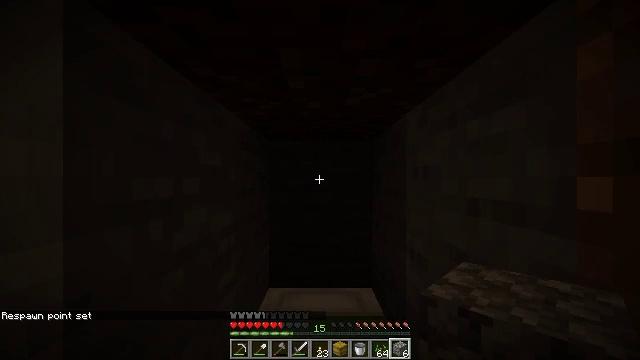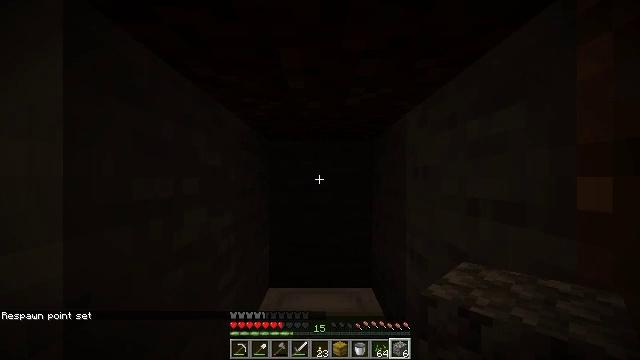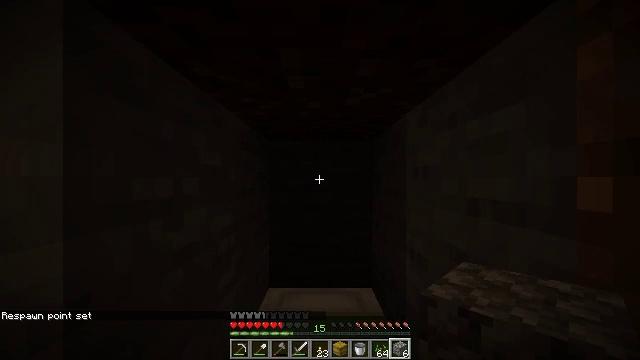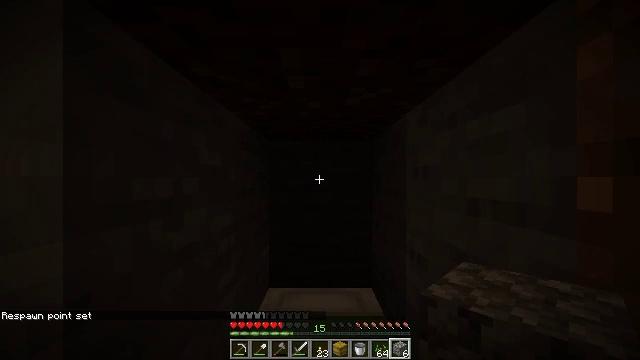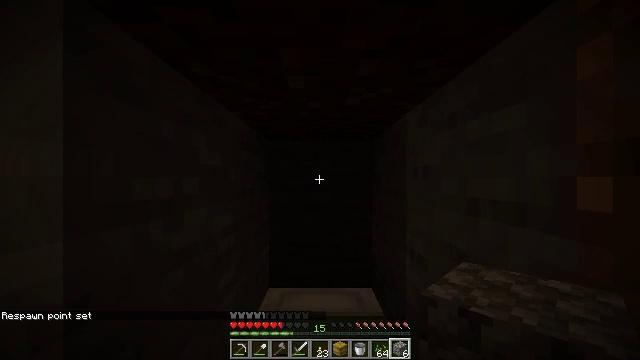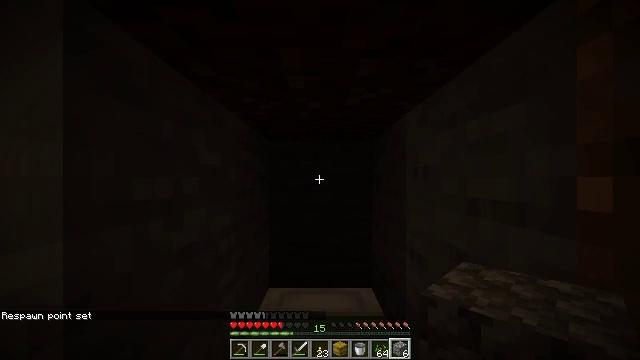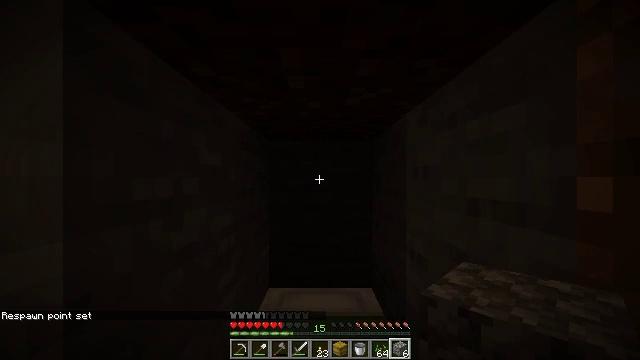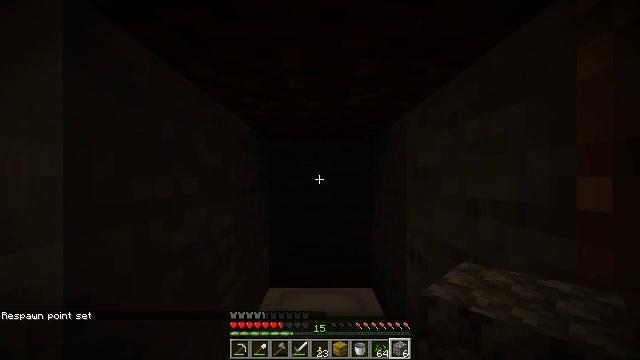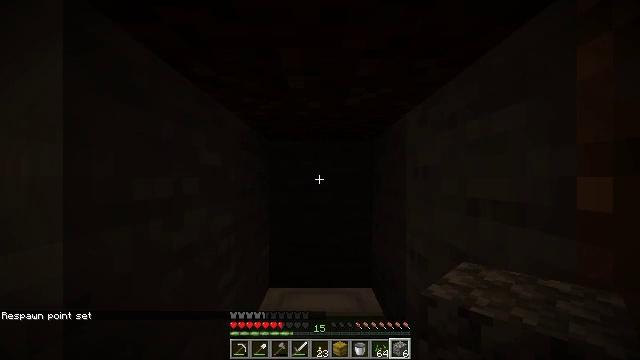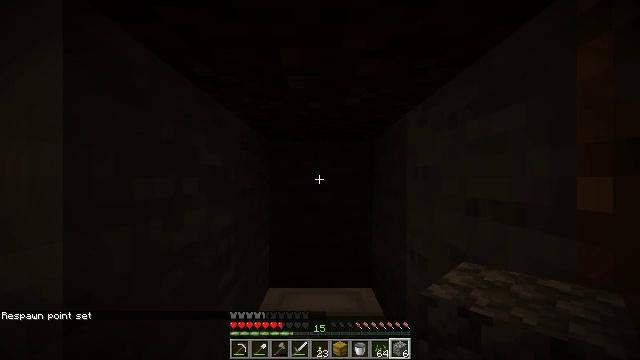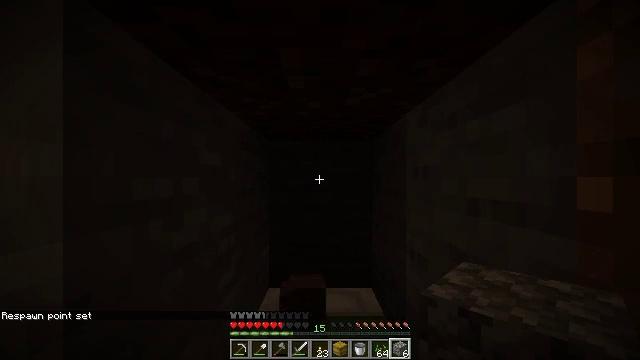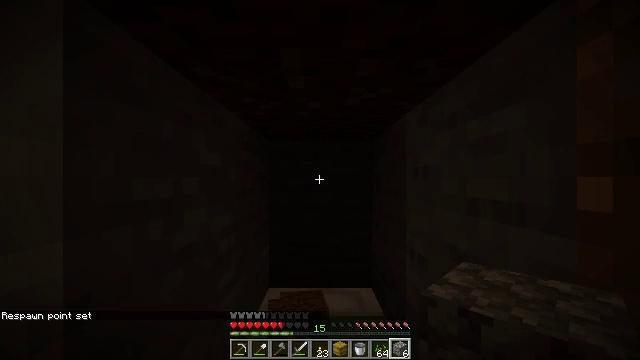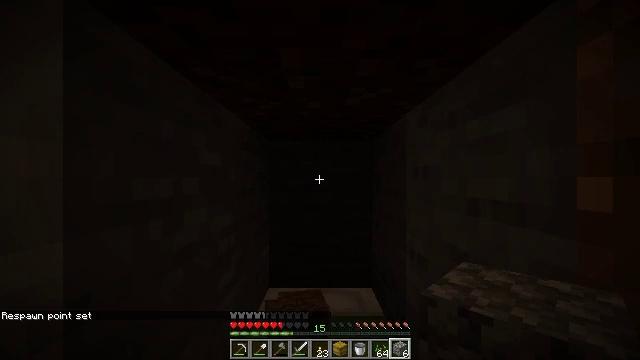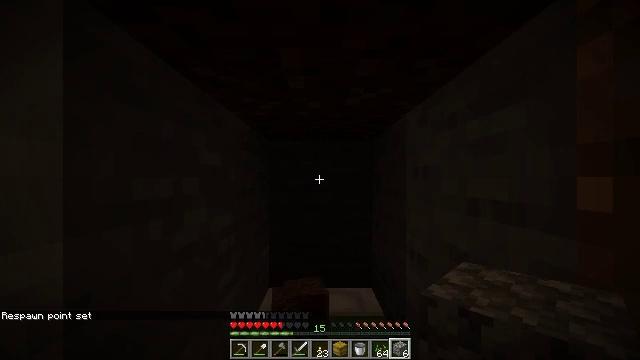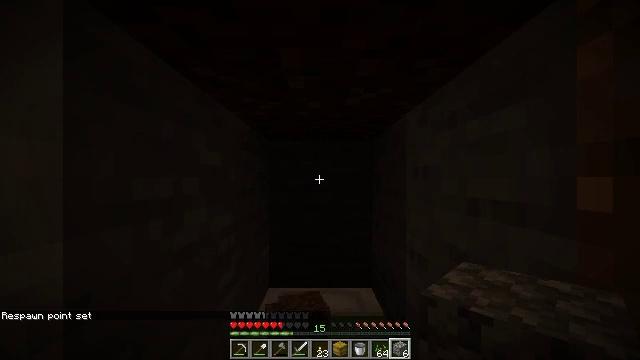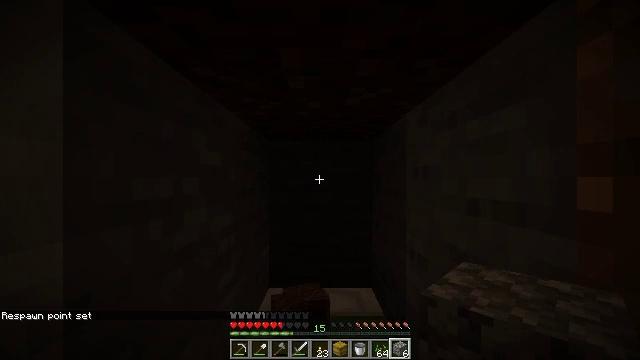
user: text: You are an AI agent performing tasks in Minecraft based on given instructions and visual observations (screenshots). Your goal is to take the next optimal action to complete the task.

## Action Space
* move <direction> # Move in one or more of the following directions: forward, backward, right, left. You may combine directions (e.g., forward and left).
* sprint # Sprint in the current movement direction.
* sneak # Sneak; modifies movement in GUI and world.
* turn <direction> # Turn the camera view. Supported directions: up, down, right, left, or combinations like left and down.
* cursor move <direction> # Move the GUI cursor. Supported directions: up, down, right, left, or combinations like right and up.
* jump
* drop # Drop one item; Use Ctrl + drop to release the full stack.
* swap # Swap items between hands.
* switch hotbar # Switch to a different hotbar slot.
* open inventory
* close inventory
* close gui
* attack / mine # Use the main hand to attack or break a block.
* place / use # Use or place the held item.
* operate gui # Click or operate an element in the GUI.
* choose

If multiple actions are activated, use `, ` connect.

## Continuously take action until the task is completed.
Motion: motion action
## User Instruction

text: Mine the lime bed to collect it.
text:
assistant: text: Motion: no_op
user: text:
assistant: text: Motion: no_op
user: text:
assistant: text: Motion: no_op
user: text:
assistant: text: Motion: no_op
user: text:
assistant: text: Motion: no_op
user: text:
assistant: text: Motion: no_op
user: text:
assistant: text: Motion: no_op
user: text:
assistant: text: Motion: no_op
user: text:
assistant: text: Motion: no_op
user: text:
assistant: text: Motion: no_op
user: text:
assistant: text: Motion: no_op
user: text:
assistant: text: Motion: no_op
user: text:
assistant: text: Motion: no_op
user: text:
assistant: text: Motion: no_op
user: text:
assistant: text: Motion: no_op
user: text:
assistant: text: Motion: no_op
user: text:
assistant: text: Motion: no_op
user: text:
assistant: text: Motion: no_op
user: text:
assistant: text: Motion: no_op
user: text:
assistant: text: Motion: no_op
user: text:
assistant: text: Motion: no_op
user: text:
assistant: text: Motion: no_op
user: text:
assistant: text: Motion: no_op
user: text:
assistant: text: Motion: no_op
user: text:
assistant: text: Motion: no_op
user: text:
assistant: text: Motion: no_op
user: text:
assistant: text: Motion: no_op
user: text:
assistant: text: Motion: no_op
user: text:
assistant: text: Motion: no_op
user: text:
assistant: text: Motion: no_op